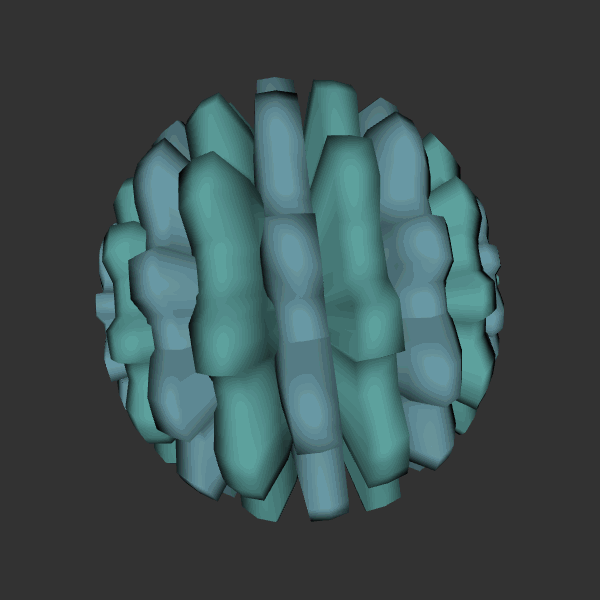
Background: dark